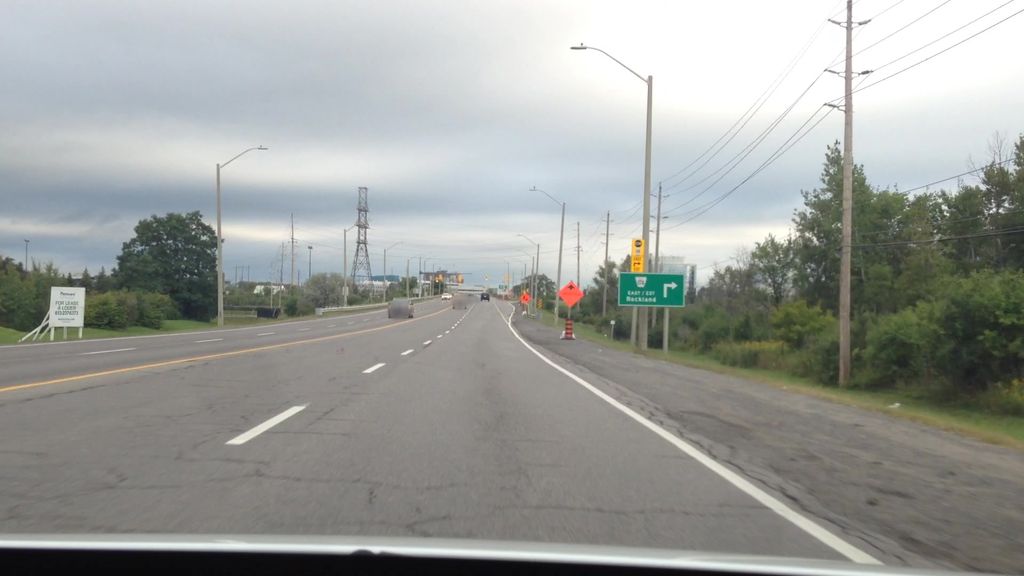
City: ottawa-gatineau